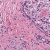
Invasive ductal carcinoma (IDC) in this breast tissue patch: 0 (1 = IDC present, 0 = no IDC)